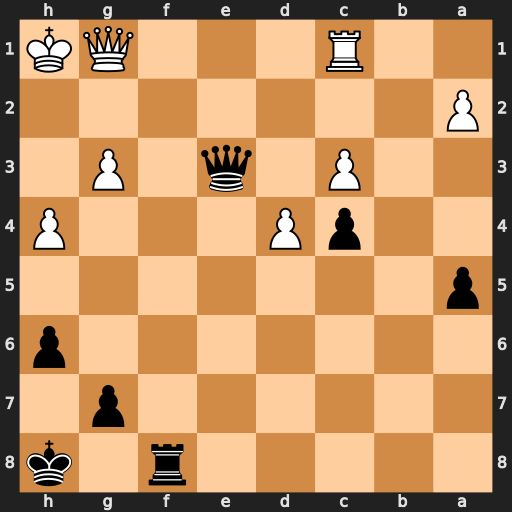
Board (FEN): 5r1k/6p1/7p/p7/2pP3P/2P1q1P1/P7/2R3QK
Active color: b
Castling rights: -
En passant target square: -
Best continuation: Rf2 Qxf2 Qxf2